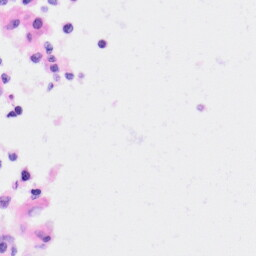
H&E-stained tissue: Kidney